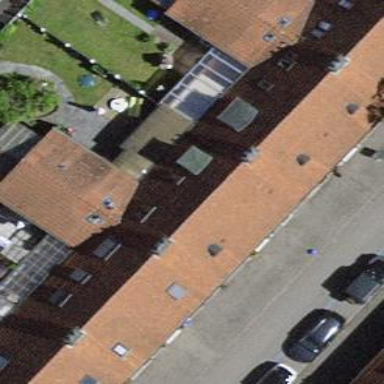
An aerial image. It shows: Terrace building.